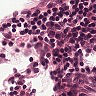
Metastatic tissue present: no